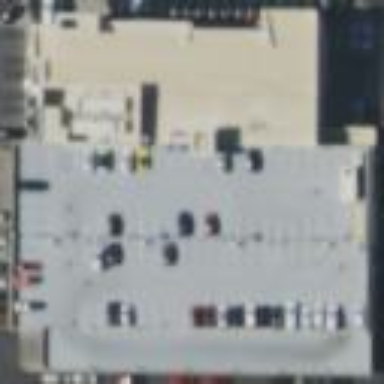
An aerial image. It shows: Building that houses car shop.